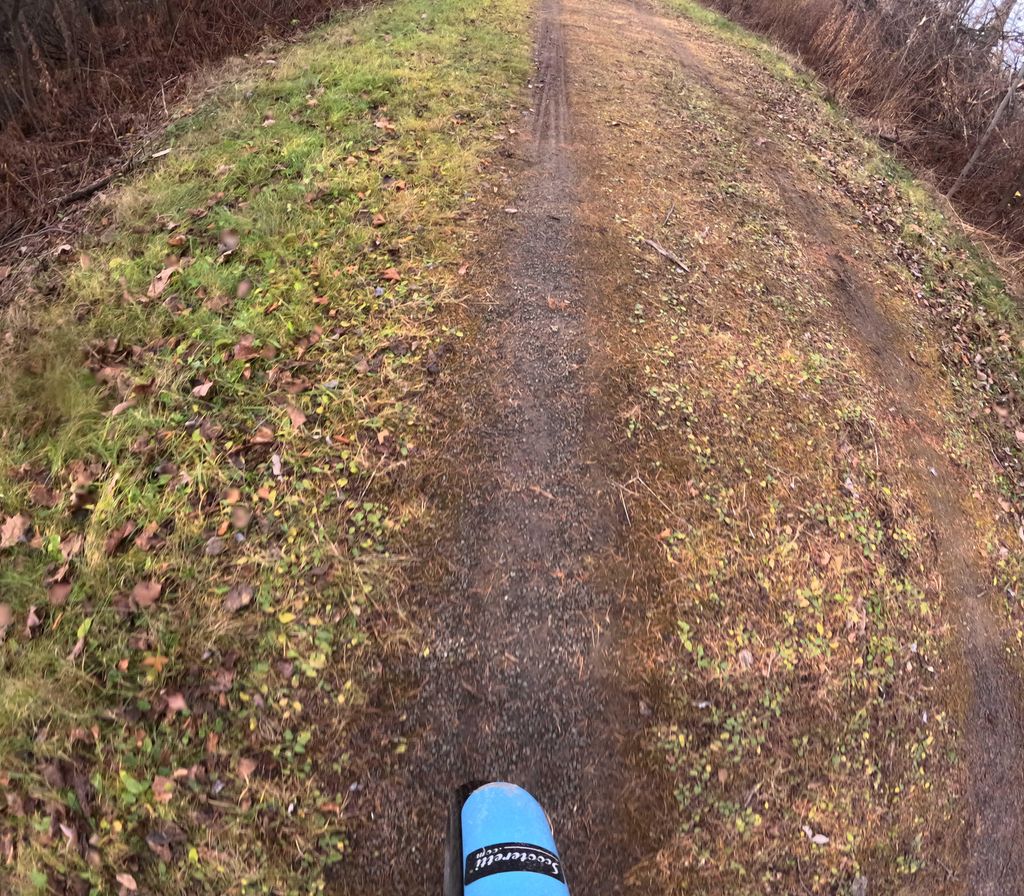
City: ottawa-gatineau